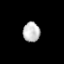
Tissue: lung
Cell type: Epithelial cells
Senescence score: 0.2227
Nuclear area (px): 332
Mean DAPI intensity: 189.316